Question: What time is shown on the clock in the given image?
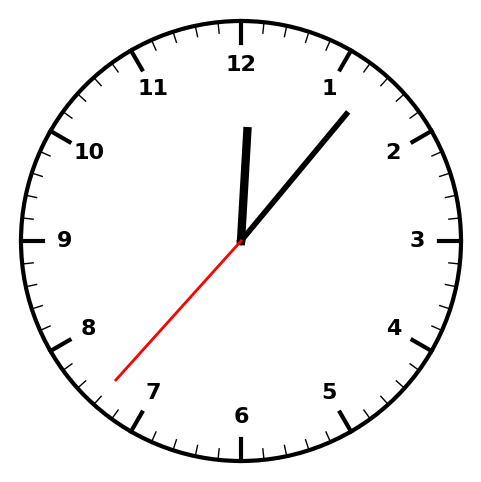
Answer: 12:06:37